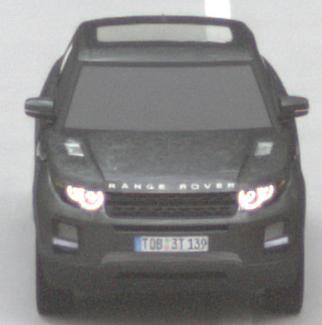
Make: Land Rover
Model: Range Rover Evoque 2.0 Si4
Detailed model: Range Rover Evoque (I)
Model produced from: 2011/08
Model produced until: 2013/11
Doors: 5
Color: gray
Road condition: dry road
Daytime: sunrise or sunset
Contrast: medium contrast